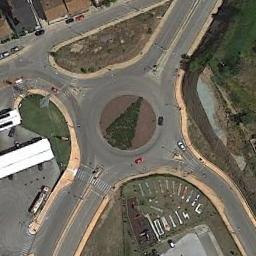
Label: roundabout